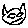
Label: cat